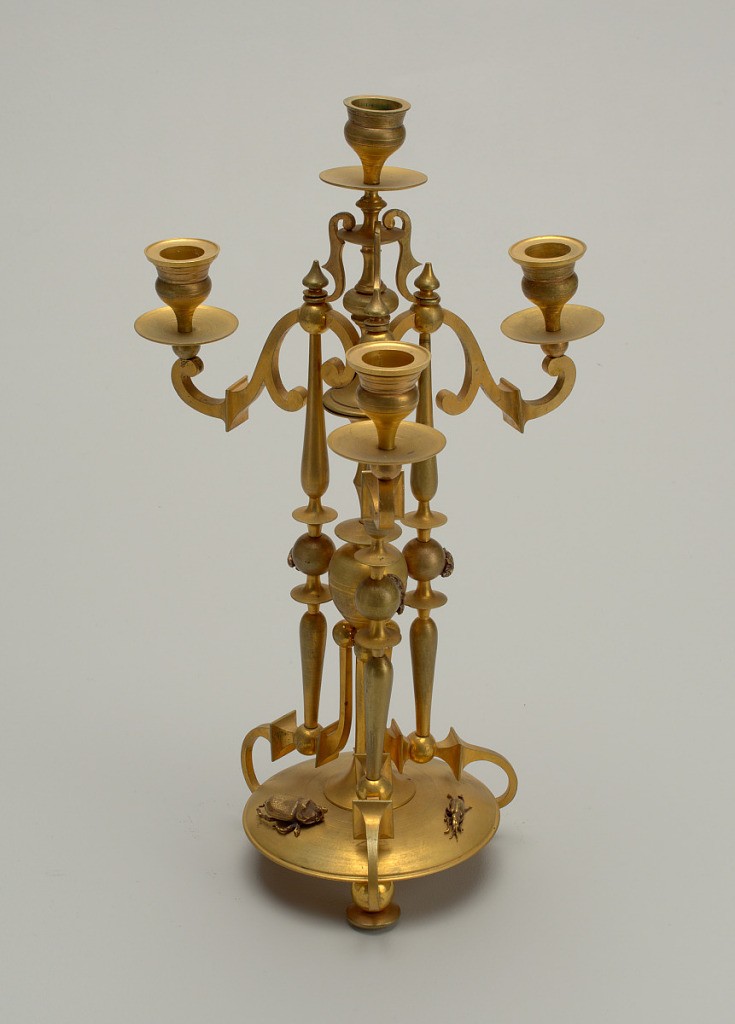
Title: Candelabrum
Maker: Alphonse Giroux & Cie, 1799–1867
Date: ca. 1875
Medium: Gilt bronze
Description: Three-legged gold decorative clock with three lower arms and one raised center arm for candlesticks. Insects are scattered among the candelabrum.